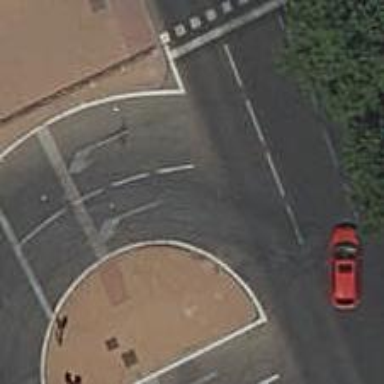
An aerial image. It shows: Kerb serving as barrier.